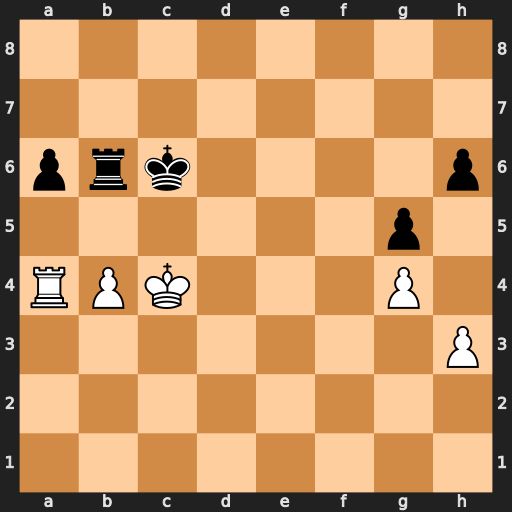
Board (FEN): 8/8/prk4p/6p1/RPK3P1/7P/8/8
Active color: w
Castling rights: -
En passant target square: -
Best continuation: Rxa6 Rxa6 b5+ Kb7 bxa6+